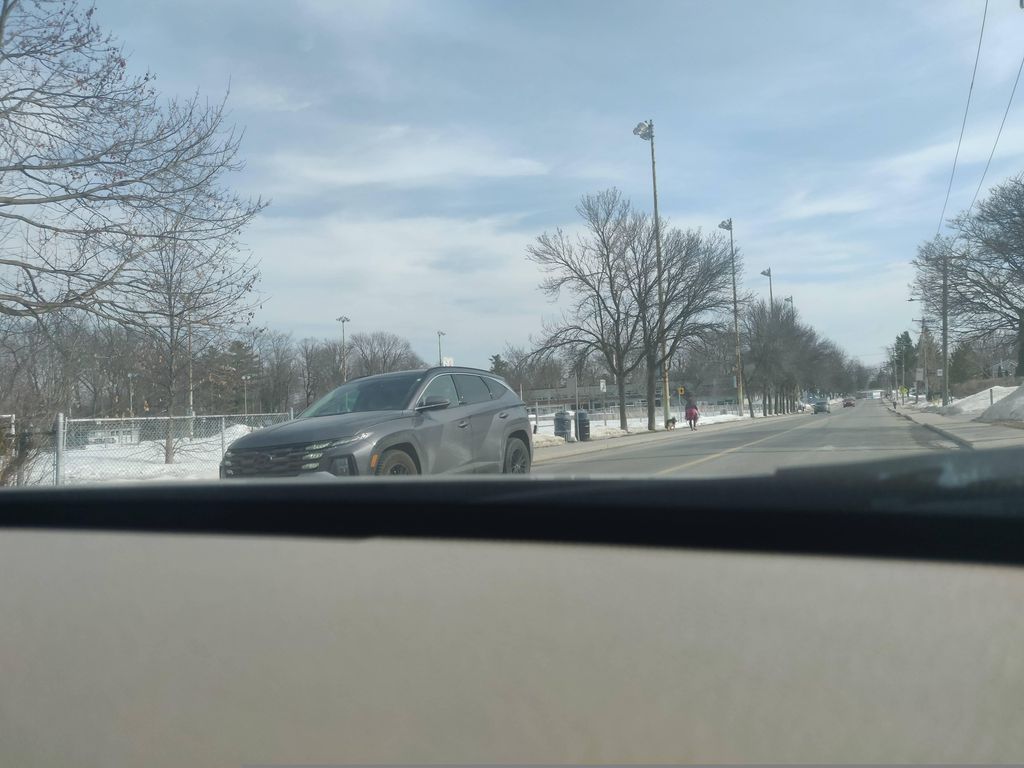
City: montreal